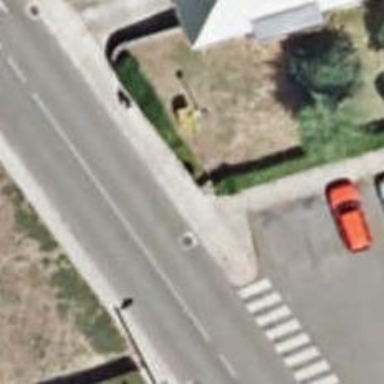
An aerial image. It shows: Footway with zebra crossing.